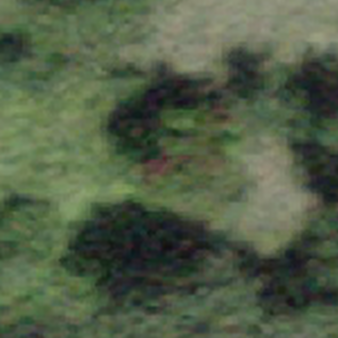
Label: other